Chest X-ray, PA view. Patient: 64 years old, sex M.
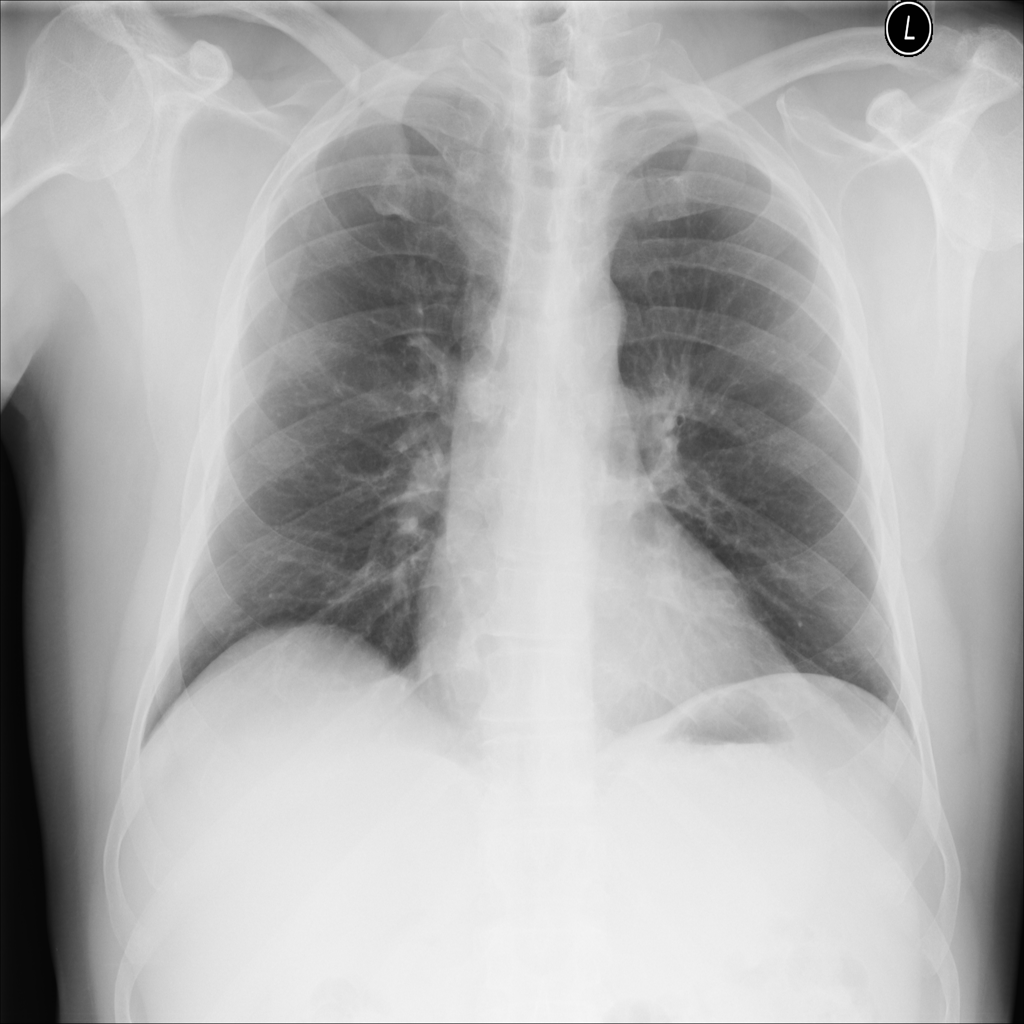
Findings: No Finding